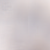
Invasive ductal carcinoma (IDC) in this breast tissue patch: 0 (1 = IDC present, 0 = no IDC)